Question: Count the number of objects in the diagram.
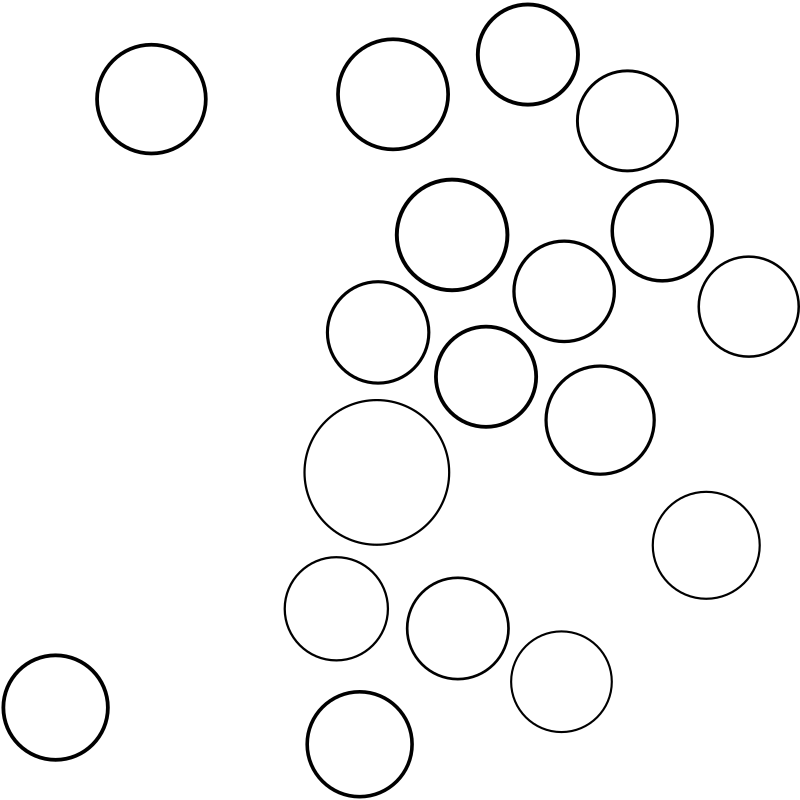
Answer: 18